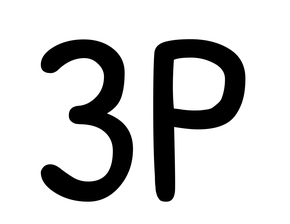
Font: PatrickHand-Regular